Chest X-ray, PA view. Patient: 70 years old, sex M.
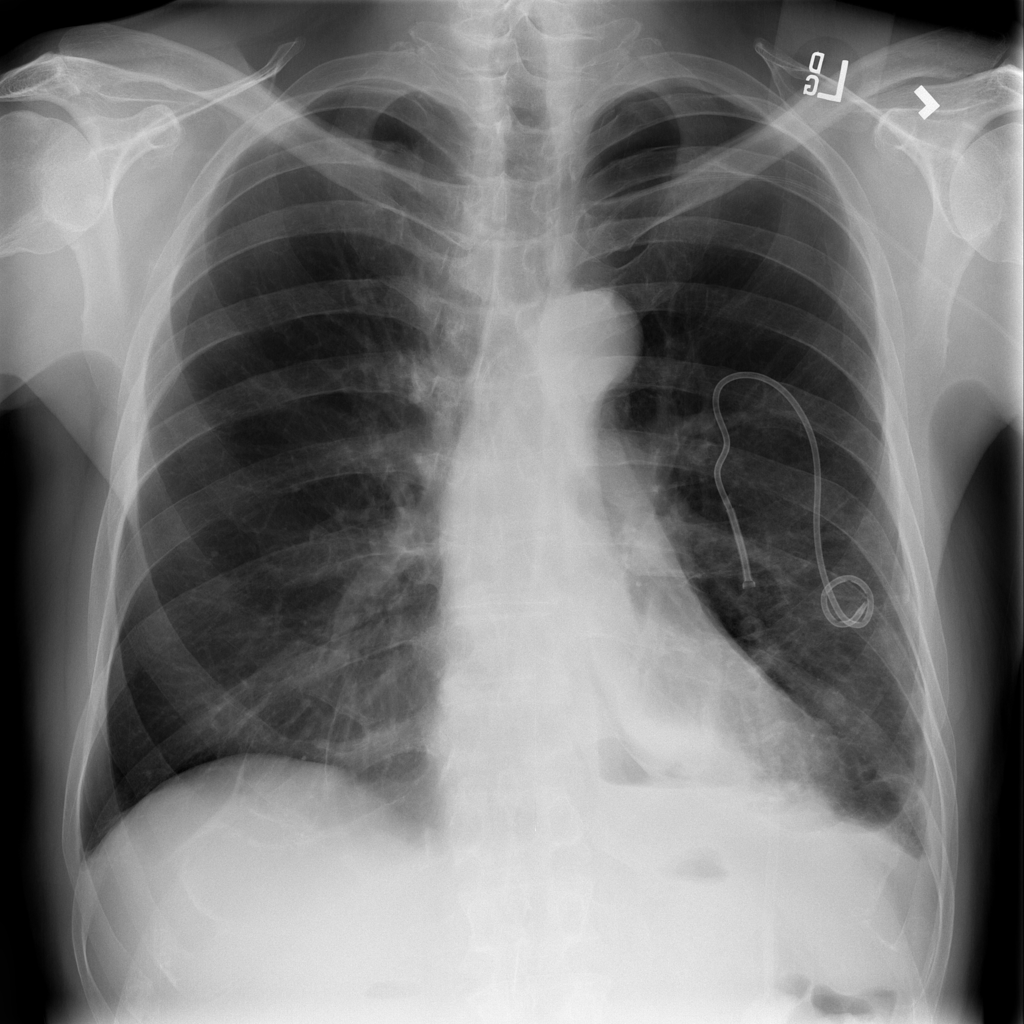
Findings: No Finding